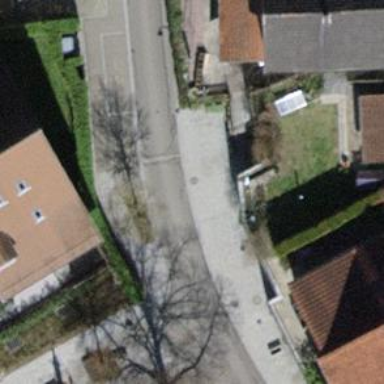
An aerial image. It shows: Smoothly paved residential road.